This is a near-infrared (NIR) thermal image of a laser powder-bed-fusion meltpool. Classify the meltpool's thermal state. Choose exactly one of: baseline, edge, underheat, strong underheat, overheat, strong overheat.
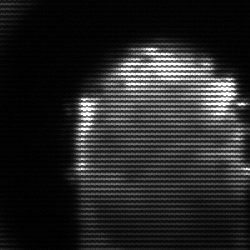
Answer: baseline